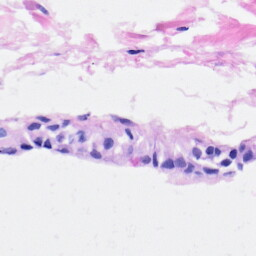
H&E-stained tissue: Heart